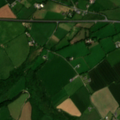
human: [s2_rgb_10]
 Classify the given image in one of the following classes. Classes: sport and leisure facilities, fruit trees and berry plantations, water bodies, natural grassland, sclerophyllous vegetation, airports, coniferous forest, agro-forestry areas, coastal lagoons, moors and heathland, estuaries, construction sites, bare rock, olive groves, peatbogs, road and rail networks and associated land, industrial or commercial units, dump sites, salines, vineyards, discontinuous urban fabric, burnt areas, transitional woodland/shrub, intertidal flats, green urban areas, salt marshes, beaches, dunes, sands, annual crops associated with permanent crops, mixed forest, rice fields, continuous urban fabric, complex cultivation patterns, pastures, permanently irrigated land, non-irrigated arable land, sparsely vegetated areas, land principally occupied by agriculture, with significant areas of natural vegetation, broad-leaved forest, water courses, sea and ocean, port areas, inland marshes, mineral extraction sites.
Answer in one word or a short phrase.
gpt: non-irrigated arable land, pastures, complex cultivation patterns, broad-leaved forest